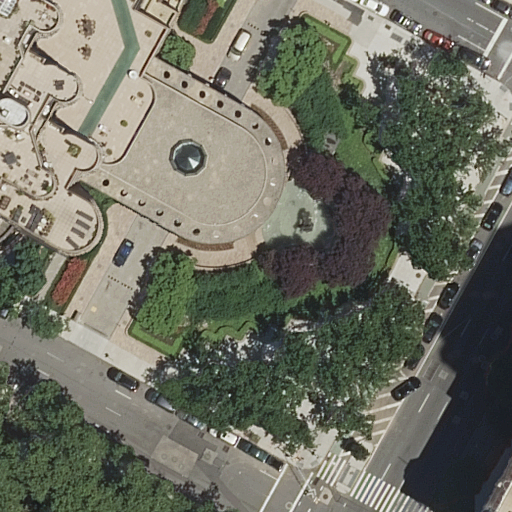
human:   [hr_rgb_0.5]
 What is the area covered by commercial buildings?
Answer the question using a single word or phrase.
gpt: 0m2

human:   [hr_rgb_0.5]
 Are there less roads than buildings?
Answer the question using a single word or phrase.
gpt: no

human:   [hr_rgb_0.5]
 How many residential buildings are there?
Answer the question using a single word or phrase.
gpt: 2

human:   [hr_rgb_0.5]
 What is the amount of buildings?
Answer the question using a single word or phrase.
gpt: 2

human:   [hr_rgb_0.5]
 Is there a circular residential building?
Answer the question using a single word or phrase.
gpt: no

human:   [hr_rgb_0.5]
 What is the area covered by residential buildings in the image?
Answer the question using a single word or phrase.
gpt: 3293m2

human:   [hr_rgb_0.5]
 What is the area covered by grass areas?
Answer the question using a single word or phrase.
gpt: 1495m2

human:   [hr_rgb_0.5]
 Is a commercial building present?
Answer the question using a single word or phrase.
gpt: no

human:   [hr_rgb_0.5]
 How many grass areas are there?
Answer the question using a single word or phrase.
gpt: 1

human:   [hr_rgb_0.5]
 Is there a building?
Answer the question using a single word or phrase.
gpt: yes

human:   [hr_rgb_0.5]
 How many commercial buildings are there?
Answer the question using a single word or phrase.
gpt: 0

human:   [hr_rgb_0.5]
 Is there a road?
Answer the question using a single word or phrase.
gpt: yes

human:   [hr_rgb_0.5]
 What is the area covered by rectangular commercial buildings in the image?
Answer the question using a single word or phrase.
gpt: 0m2

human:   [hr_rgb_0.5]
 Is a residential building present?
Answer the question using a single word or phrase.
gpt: yes

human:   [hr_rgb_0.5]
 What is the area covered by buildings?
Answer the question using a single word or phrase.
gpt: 3293m2

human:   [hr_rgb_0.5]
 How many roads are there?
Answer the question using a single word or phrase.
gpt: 13

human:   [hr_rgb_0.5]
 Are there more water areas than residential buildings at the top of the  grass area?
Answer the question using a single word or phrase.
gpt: no

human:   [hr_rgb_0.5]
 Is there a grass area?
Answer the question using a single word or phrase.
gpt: yes

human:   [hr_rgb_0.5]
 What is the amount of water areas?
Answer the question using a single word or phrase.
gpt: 0

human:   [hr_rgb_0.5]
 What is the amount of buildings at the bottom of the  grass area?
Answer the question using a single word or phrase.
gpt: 0

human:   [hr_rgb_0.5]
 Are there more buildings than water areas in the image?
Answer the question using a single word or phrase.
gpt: yes

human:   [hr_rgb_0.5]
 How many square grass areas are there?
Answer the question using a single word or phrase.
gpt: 0

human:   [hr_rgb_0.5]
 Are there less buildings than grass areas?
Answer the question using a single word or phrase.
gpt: no

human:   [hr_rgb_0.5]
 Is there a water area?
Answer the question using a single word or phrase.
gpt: no

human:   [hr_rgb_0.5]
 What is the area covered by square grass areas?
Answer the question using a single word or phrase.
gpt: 0m2

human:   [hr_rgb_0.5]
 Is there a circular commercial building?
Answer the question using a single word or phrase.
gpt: no

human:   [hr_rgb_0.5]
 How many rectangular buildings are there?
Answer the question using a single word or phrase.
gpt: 1

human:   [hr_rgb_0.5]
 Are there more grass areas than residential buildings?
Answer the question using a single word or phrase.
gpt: no

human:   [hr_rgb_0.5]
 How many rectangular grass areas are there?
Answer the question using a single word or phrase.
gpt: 0

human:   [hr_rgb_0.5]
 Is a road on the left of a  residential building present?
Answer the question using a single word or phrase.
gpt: yes

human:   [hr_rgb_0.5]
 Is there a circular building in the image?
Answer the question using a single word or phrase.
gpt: no

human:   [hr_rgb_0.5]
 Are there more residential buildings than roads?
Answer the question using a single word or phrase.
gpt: no

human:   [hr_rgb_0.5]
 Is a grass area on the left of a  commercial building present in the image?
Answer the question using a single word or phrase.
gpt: no

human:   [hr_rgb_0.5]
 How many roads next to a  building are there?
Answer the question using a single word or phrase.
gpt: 13

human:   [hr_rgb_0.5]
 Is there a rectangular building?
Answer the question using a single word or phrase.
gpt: yes

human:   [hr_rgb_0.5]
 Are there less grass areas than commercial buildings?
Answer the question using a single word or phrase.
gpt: no

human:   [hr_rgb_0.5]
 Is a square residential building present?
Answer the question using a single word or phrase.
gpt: no

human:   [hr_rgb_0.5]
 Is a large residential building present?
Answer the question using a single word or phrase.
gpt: yes

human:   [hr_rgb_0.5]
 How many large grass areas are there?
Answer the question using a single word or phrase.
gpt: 1

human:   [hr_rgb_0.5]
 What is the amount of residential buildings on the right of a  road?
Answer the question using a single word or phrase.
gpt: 1

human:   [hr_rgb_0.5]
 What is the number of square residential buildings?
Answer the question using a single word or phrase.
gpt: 0

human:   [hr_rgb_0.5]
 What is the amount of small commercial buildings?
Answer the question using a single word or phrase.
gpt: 0

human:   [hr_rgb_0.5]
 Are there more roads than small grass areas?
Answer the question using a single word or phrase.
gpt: yes

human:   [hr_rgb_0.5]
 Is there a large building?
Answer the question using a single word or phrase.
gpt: yes

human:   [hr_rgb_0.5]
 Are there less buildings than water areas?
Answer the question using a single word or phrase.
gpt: no

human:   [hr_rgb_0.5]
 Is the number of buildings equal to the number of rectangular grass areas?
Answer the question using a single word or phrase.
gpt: no

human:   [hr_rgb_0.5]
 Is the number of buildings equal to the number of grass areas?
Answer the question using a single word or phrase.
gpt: no

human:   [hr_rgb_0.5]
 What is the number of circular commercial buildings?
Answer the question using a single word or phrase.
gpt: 0

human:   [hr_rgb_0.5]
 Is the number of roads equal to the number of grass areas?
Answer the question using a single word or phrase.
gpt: no

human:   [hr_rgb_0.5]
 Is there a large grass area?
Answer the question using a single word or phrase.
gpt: yes

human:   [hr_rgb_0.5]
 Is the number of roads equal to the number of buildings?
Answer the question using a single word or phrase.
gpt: no

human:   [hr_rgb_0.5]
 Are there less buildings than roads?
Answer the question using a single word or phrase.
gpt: yes

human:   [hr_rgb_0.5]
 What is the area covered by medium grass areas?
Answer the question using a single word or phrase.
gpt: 0m2

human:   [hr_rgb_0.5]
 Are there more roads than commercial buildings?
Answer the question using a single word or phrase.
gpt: yes

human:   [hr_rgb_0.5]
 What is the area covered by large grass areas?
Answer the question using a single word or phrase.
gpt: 1495m2

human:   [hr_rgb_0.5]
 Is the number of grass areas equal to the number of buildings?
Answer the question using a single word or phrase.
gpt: no

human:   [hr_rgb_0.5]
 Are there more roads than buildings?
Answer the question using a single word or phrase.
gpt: yes

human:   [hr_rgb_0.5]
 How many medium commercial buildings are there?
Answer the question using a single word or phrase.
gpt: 0

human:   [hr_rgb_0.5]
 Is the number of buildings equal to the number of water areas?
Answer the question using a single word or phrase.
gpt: no

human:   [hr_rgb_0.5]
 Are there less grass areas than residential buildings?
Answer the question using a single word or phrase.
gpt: yes

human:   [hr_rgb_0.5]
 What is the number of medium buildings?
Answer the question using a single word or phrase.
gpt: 0

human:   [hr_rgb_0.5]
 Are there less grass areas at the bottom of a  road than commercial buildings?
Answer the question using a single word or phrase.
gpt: no

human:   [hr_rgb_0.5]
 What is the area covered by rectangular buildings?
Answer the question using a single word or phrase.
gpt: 67m2

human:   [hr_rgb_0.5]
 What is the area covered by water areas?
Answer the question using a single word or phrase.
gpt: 0m2